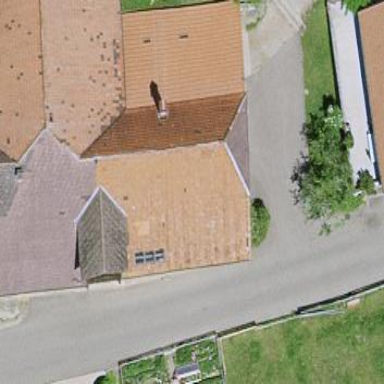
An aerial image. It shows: Farm building.